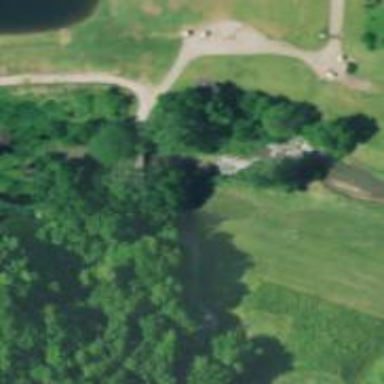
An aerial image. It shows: Service road on bridge for golf carts.